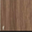
Piece: xx